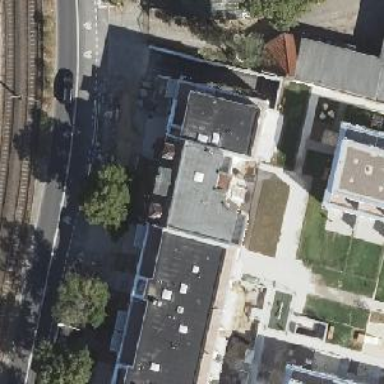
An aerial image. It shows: Building consisting of apartments with double saltbox roof shape.